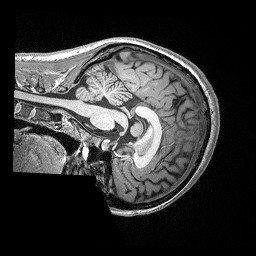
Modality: T1w
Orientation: sagittal
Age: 21
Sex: female